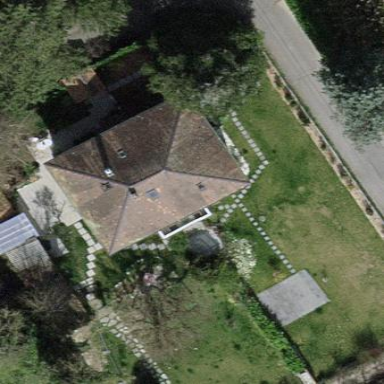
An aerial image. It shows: Garden enclosed by fence.